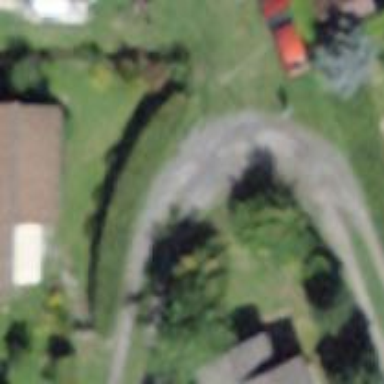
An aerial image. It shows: Alley classified as service road.